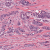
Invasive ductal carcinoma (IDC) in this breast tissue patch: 1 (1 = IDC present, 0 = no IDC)